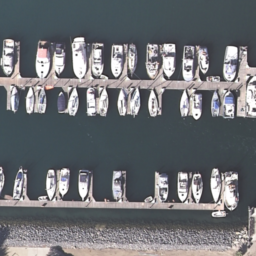
Label: harbor